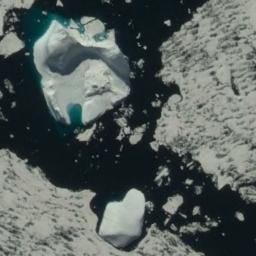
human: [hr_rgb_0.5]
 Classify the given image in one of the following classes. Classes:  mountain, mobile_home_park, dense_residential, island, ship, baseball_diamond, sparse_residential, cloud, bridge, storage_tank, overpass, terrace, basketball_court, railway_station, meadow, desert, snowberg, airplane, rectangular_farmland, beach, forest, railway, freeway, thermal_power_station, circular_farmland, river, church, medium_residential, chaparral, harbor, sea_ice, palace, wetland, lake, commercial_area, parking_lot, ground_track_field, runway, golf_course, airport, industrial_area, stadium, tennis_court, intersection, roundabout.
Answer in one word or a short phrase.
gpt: sea_ice